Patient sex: M
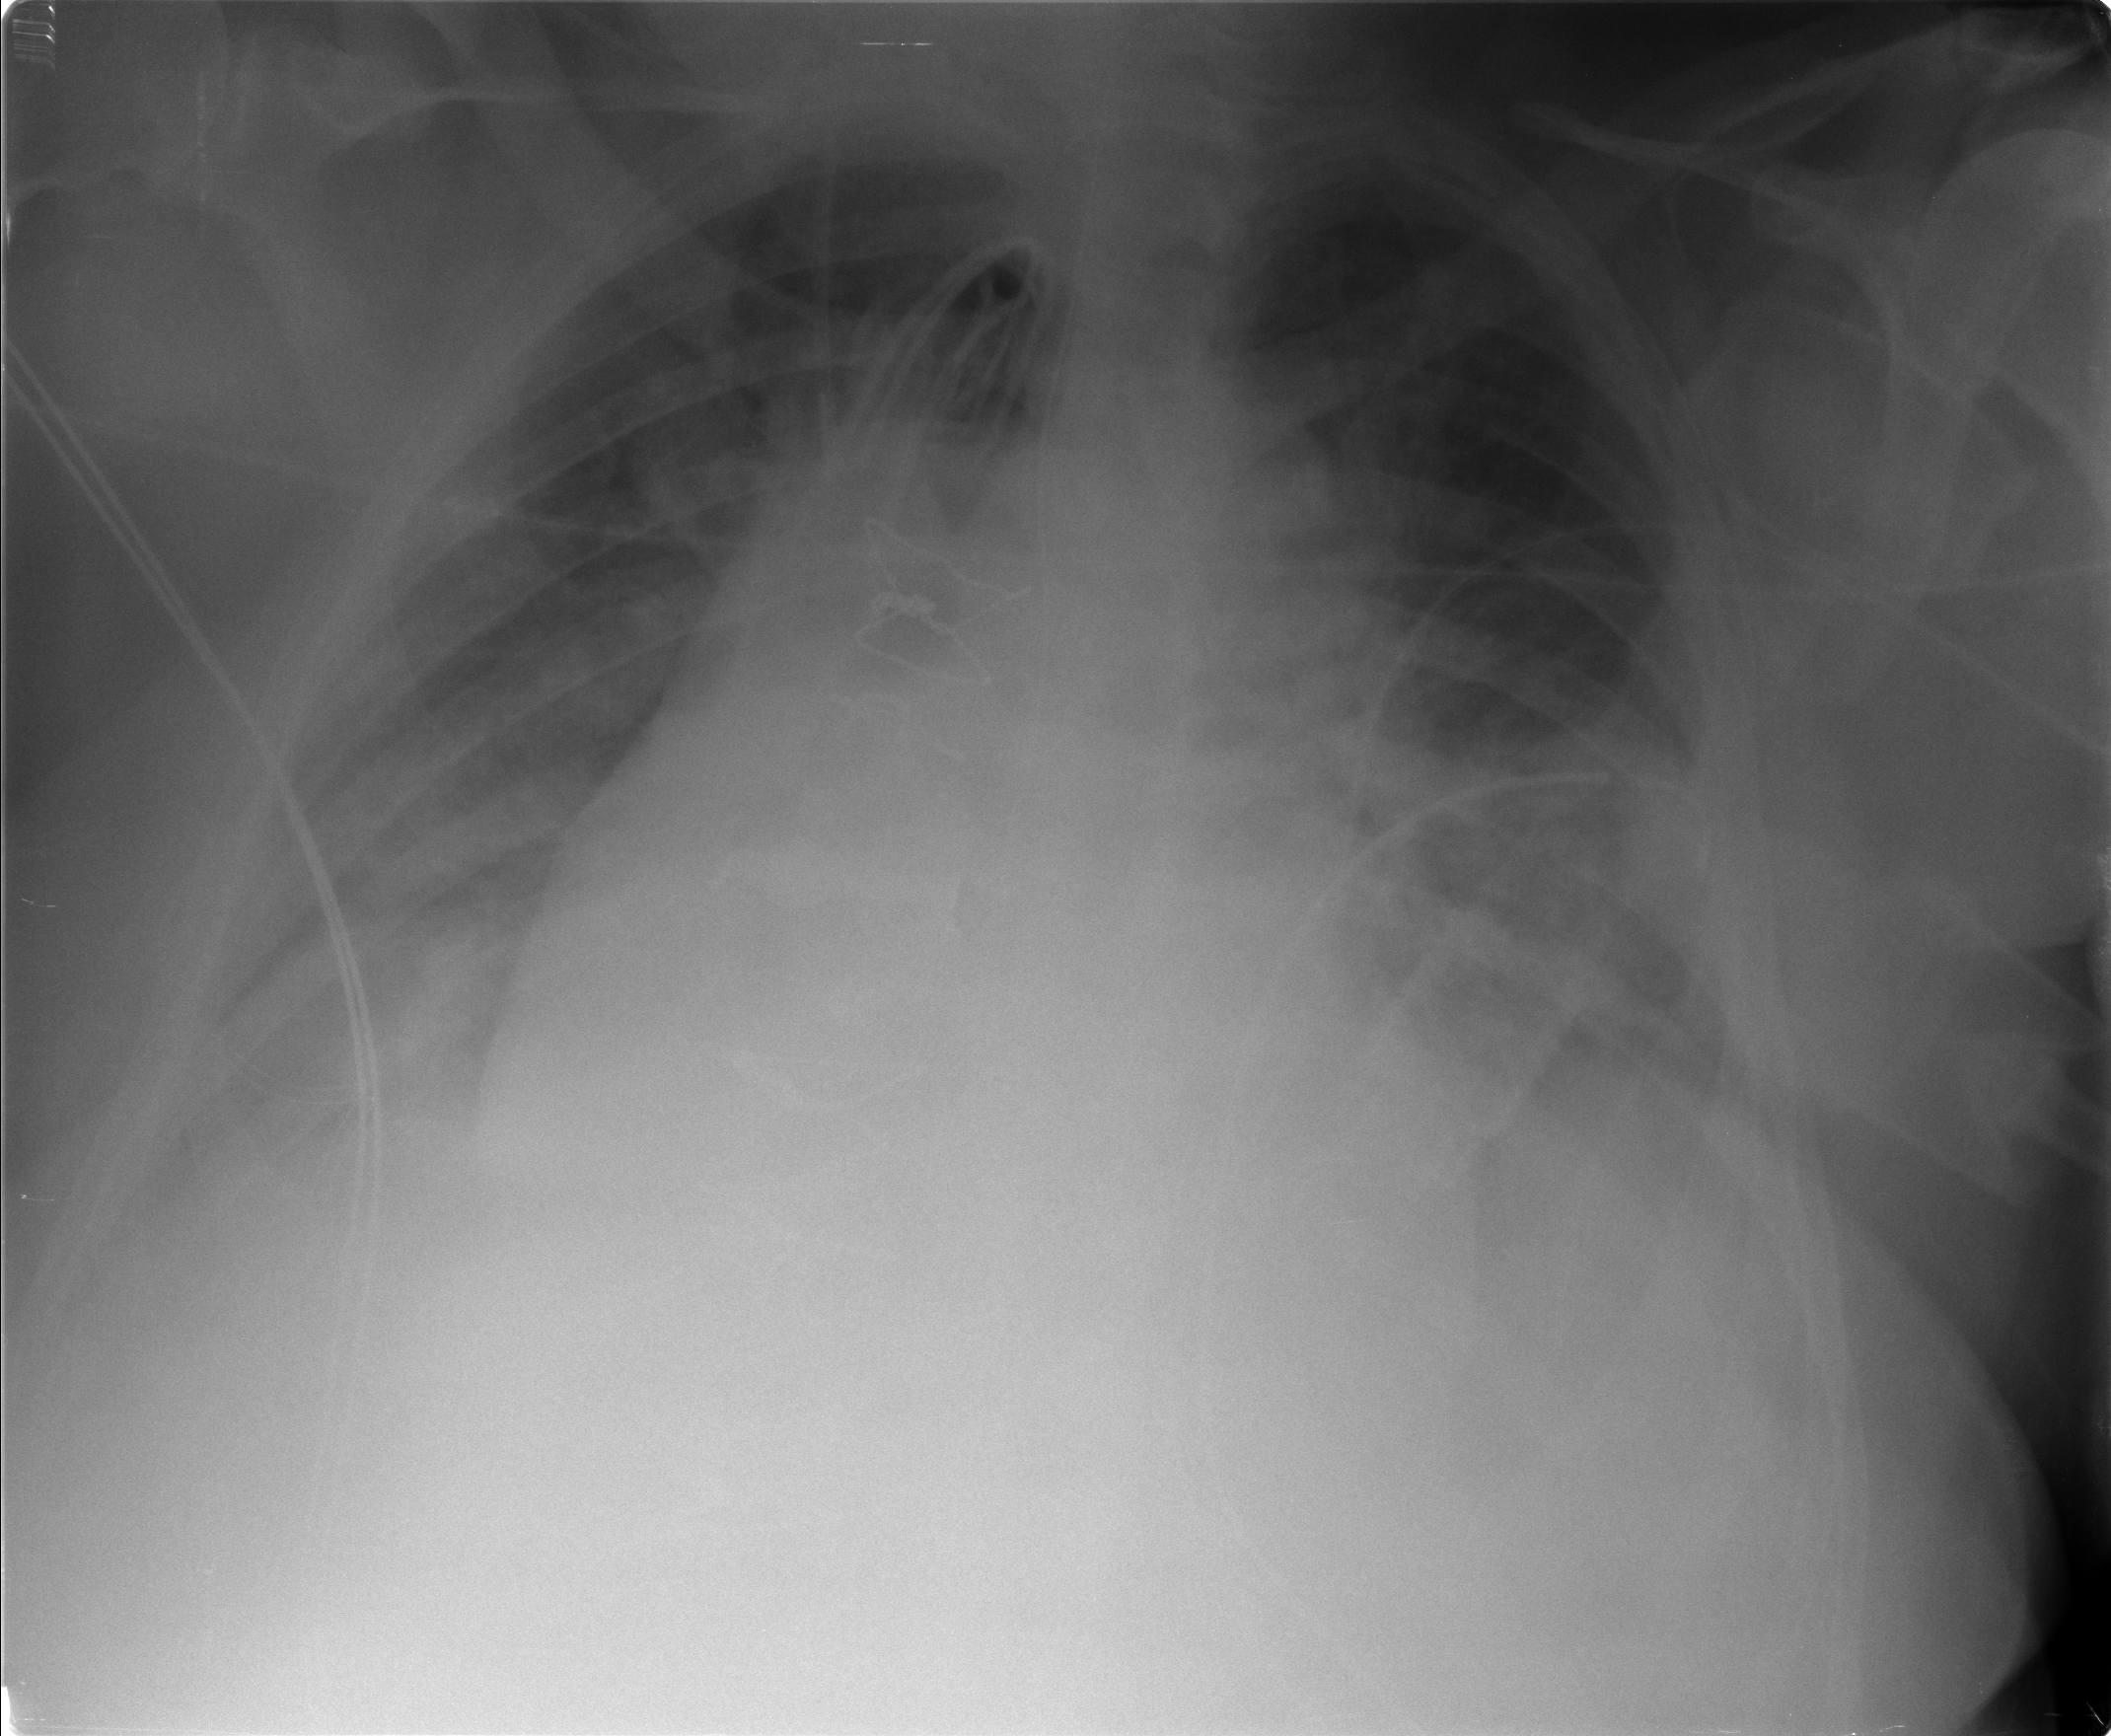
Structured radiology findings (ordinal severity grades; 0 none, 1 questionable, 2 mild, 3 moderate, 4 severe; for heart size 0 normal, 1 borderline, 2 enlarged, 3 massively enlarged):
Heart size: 2
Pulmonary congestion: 2
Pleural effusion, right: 3
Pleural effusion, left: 2
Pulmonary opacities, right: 2
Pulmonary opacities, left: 2
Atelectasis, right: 3
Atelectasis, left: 3